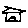
Label: house